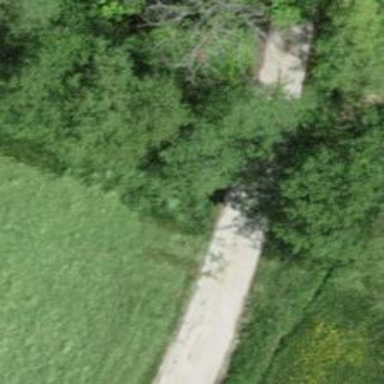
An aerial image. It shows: Well-maintained track road with grade 1 tracktype.